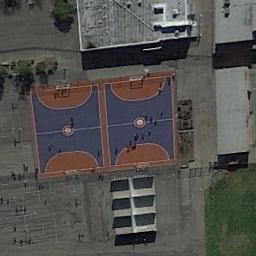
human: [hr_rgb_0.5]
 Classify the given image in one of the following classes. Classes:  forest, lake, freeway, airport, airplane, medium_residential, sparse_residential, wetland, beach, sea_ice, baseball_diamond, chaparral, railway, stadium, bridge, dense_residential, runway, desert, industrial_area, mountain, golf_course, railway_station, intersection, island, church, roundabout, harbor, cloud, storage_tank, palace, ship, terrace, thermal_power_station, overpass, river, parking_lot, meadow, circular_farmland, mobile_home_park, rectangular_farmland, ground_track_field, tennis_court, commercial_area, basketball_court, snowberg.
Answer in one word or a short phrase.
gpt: basketball_court